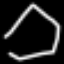
Label: octagon